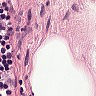
Metastatic tissue present: no